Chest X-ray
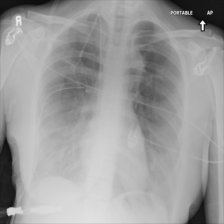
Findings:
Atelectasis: negative
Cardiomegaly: negative
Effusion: negative
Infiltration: negative
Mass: negative
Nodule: negative
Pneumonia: negative
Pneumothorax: negative
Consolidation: negative
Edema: negative
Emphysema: negative
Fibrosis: negative
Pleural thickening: negative
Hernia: negative